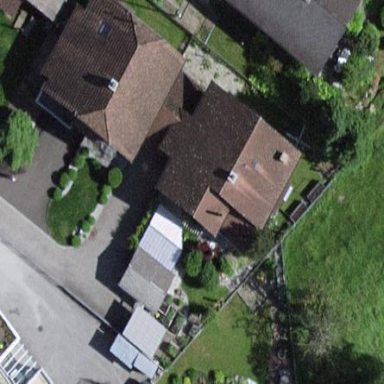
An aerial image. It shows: Detached building.